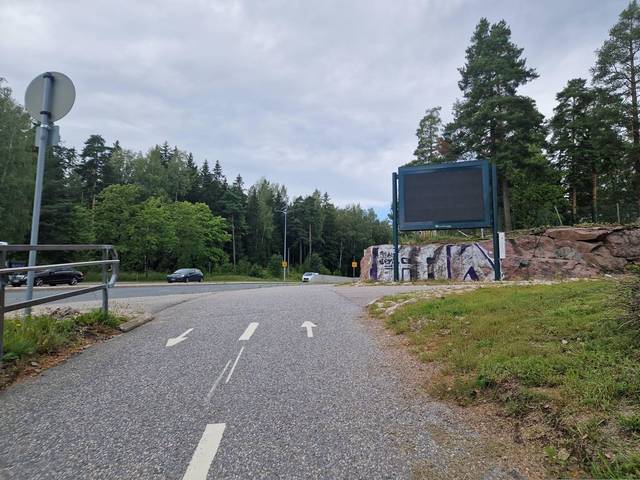
Region: Finland
Coordinates: 60.263, 24.87